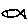
Label: fish